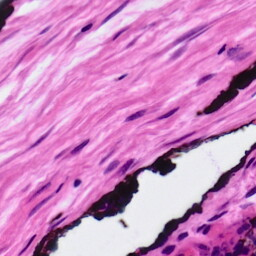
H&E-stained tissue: Ovarian